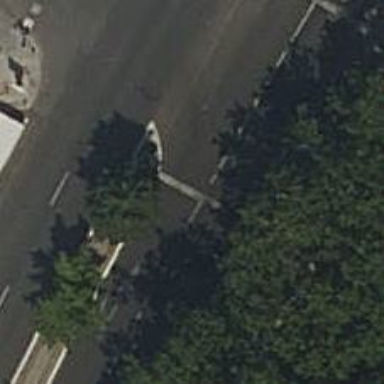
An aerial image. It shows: Road with traffic signals.